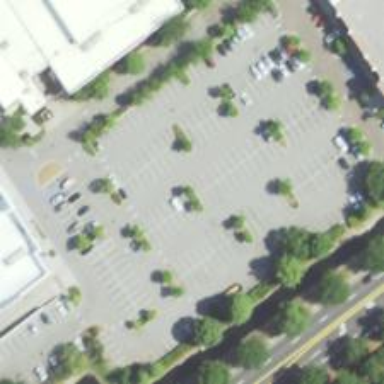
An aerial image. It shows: Paved parking area.